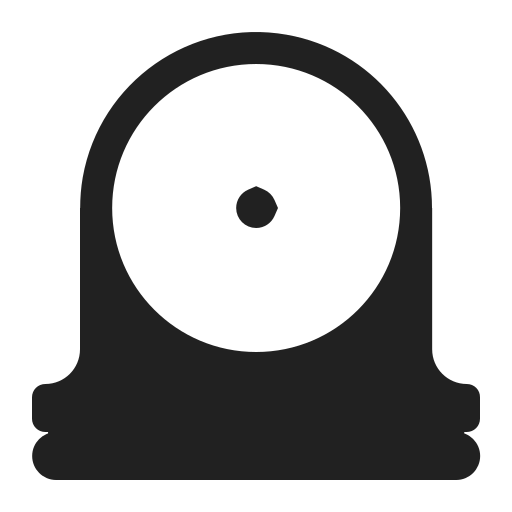
mantelpiece clock high contrast